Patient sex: M
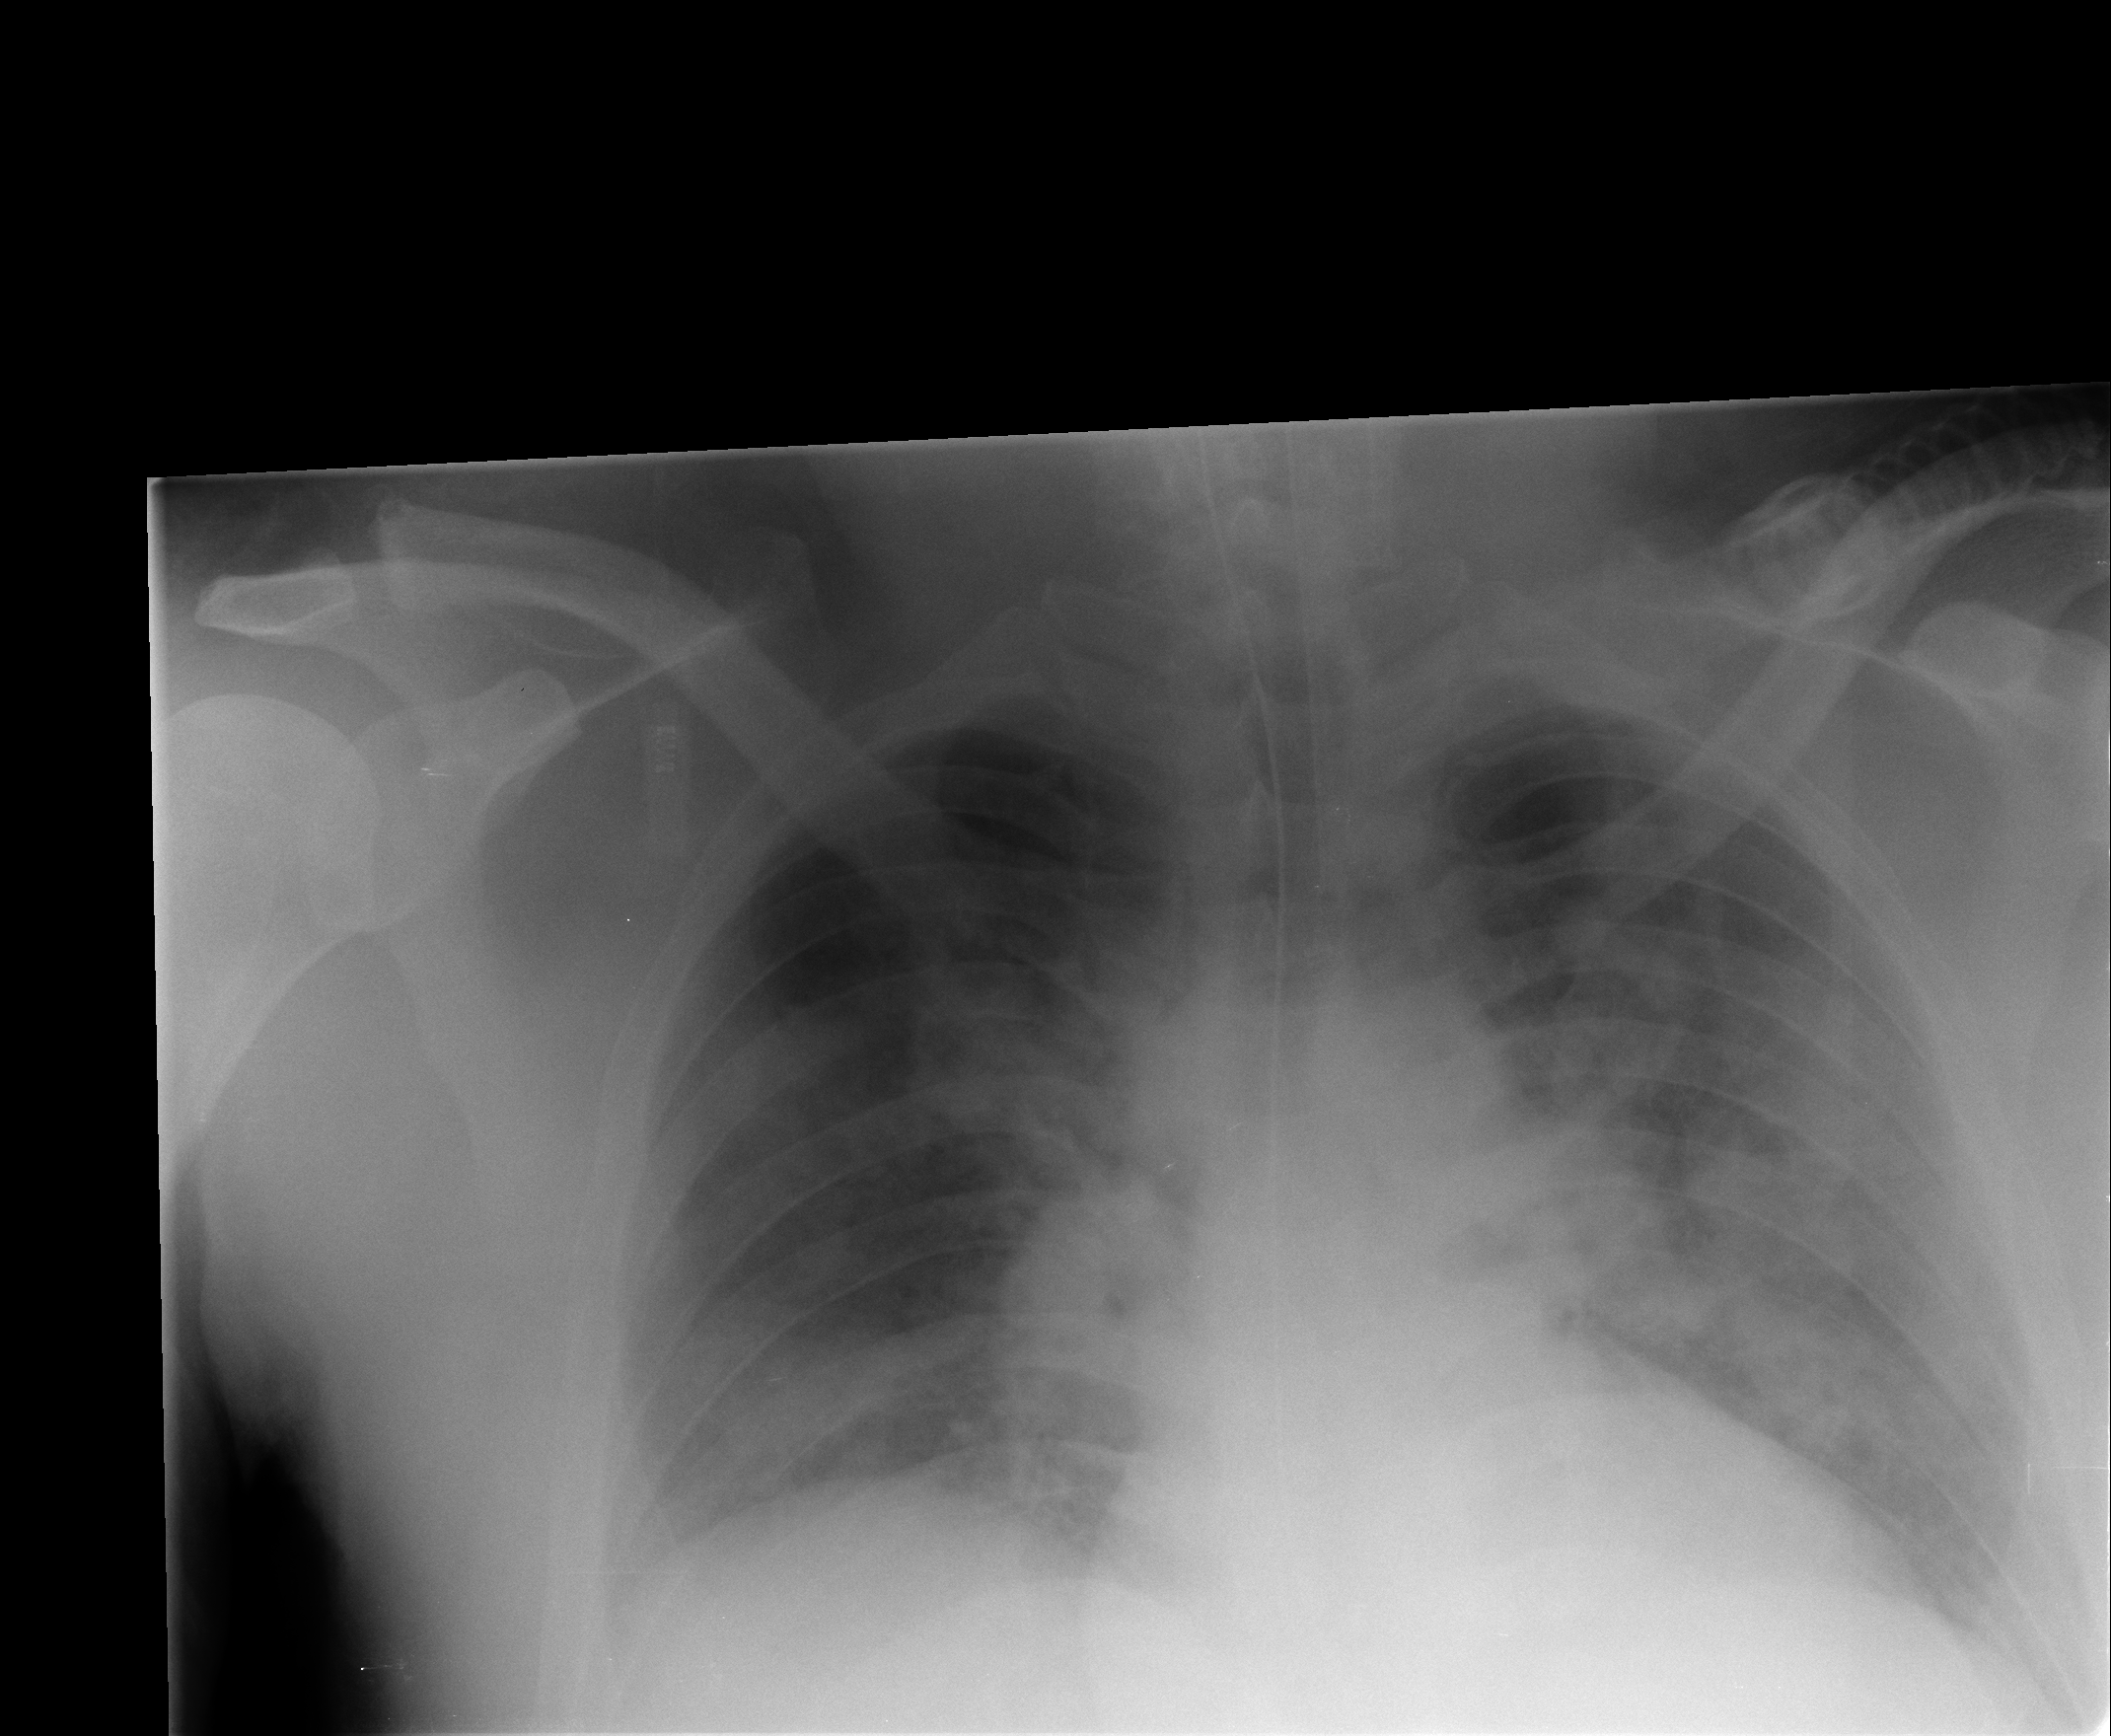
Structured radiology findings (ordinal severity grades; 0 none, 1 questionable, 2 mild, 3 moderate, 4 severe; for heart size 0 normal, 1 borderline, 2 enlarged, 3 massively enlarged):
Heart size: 0
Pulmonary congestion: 3
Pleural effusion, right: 0
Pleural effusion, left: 0
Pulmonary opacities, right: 2
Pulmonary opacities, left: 3
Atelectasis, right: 0
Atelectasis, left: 0